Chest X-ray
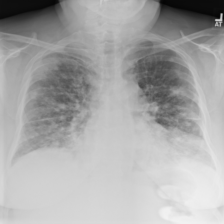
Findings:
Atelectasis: negative
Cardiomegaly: negative
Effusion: negative
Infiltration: negative
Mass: negative
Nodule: positive
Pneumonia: negative
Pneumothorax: negative
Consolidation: positive
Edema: negative
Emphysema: negative
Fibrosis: negative
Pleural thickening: negative
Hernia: negative